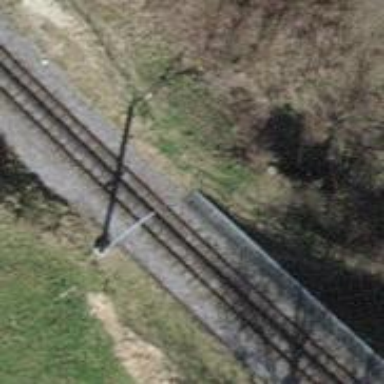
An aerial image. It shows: Railway milestone.